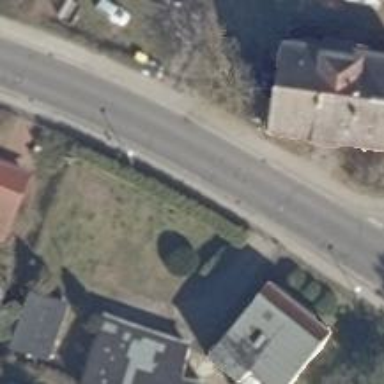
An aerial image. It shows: Residential road with asphalt surface. Both sides have sidewalks.